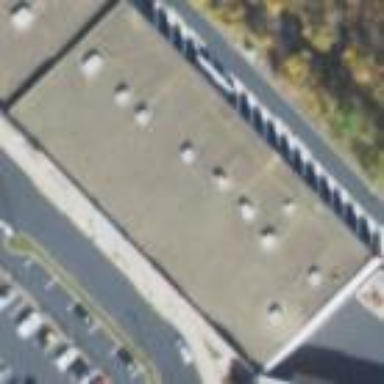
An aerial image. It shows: Retail building.